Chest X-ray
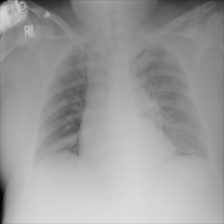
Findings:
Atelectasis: negative
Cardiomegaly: negative
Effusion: negative
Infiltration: negative
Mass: negative
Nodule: negative
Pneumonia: negative
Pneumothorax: negative
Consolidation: negative
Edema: negative
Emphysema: negative
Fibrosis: negative
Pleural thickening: negative
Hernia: negative